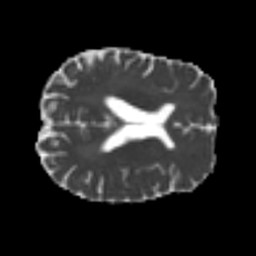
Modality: MD
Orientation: axial
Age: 47
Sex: male
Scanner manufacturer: siemens
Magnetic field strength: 3 T
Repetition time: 4.999 s
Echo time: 0.07946 s